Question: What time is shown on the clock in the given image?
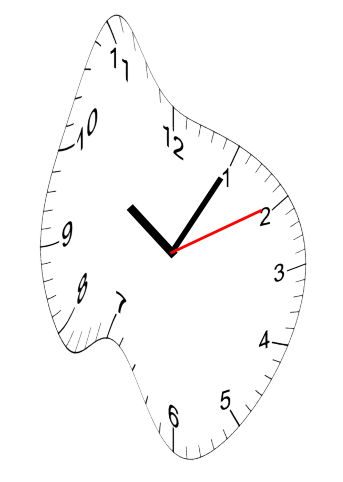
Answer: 10:05:10